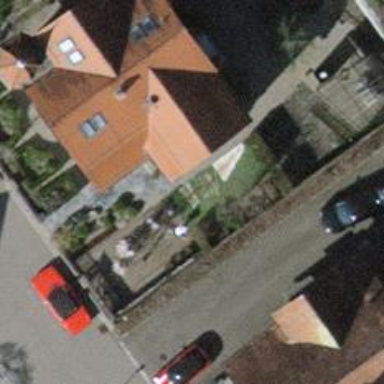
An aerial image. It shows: Detached building.